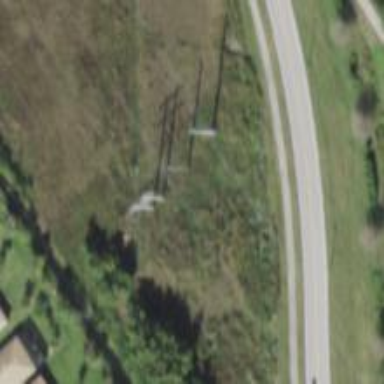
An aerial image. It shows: Power pole.